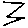
Label: zigzag